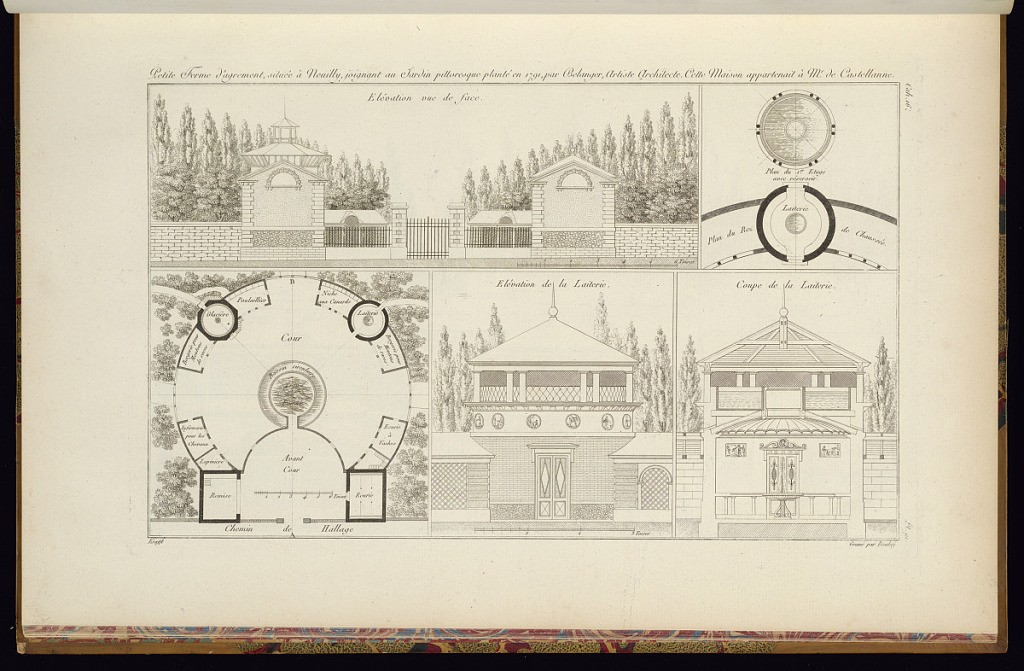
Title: Petite Maison d’agrement, située à Neuilly, joignant au Jardin pittoresque planté en 1791, par Belanger, Artiste Architecte. Cette Maison appartenait à Mr. de Castellanne
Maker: Jean-Charles Krafft, French, 1764 - 1833
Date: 1812
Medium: Etching and engraving on paper
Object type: Print
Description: An architectural print with two elevations, one interior sectional view, and two floor plans for ornamental farm buildings within a garden including a dairy decorated with Empire style ornament within. The plate is titled, numbered, and signed.